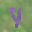
Label: 4